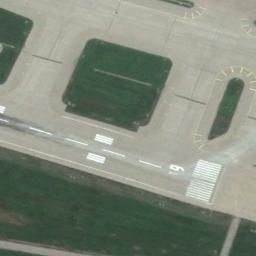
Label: runway